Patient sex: M
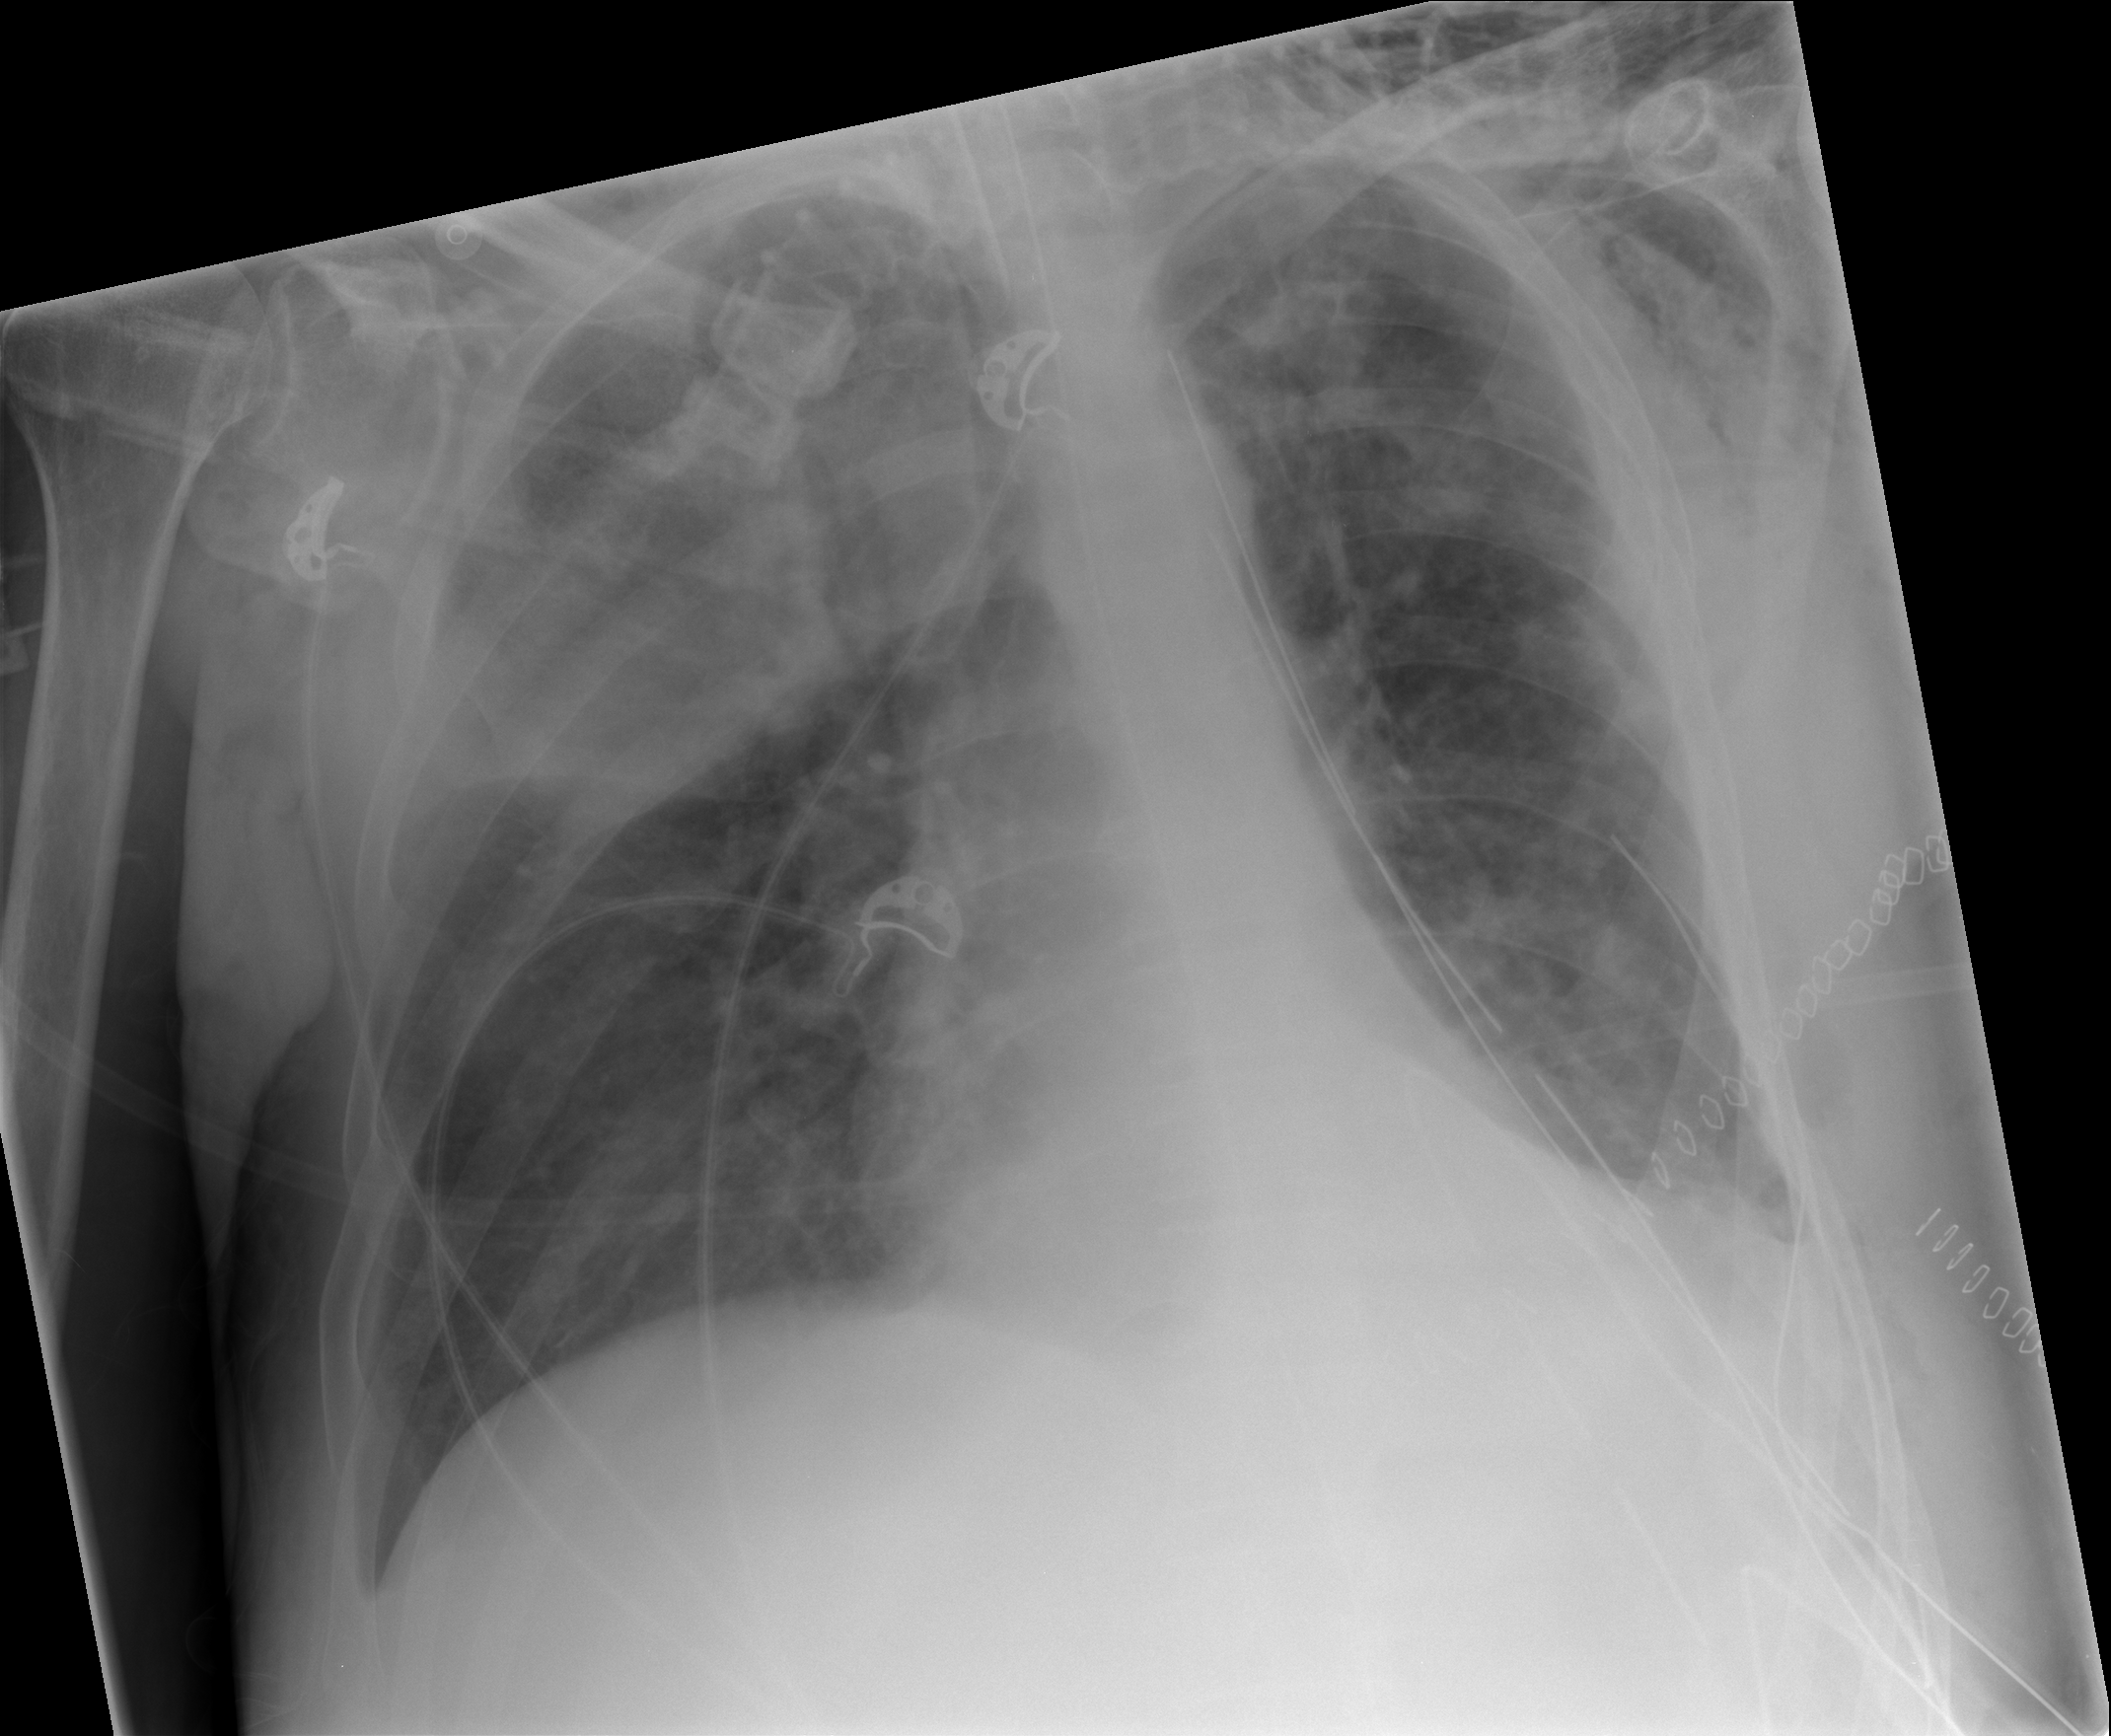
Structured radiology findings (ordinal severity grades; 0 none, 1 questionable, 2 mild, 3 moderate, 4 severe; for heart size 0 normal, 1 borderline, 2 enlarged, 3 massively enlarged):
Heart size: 0
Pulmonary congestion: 1
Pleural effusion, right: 0
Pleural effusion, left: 2
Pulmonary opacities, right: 2
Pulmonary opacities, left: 2
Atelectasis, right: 1
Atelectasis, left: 2